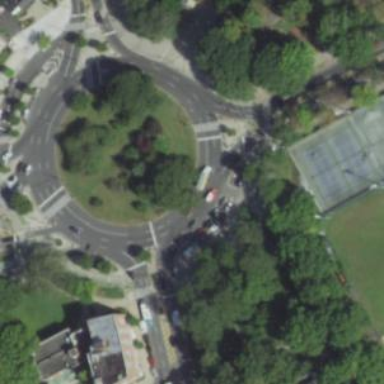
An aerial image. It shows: Circular junction on secondary road.